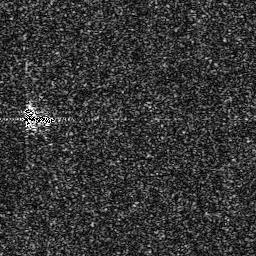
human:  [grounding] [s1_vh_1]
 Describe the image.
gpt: In the satellite image, there is  <ref>1 small ship </ref> <box>[[8, 43, 21, 48, 0]]</box> located at left.